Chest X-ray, AP view. Patient: 46 years old, sex M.
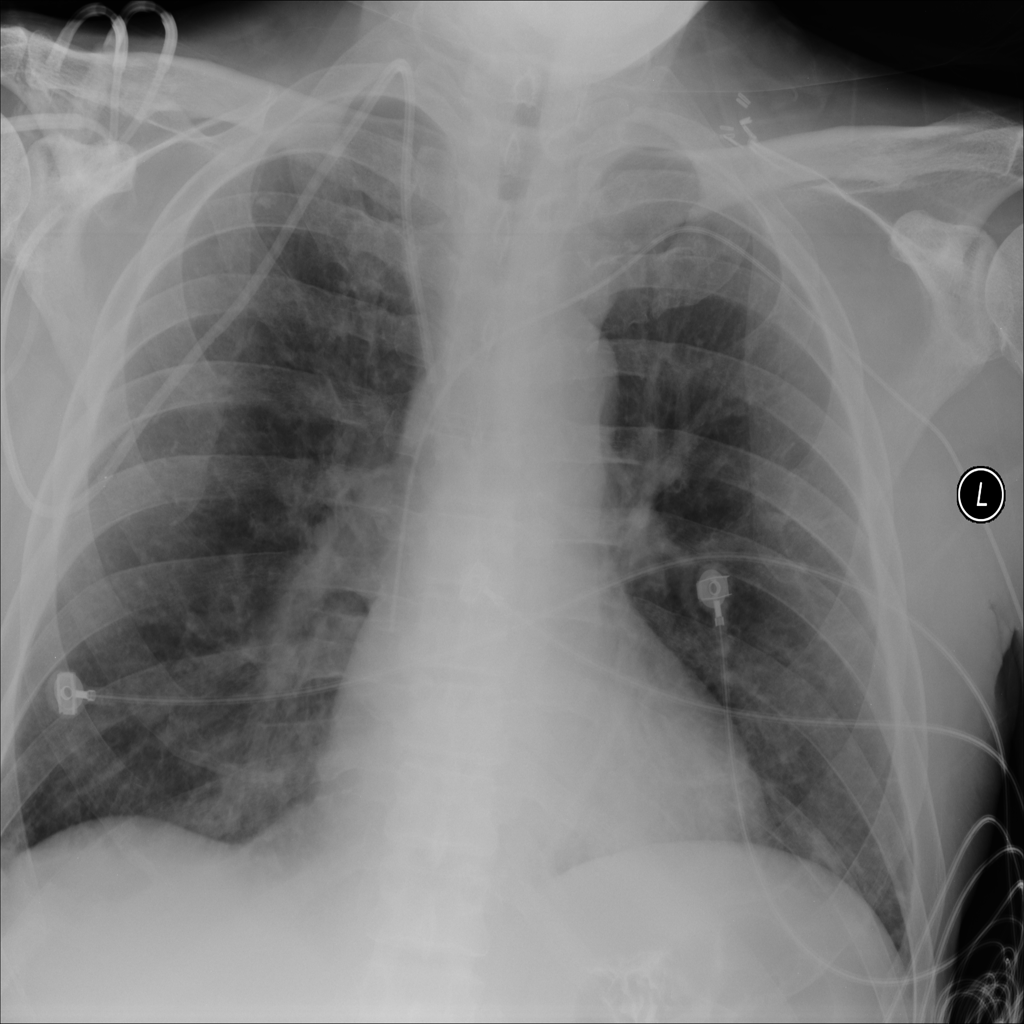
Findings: Edema